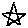
Label: star